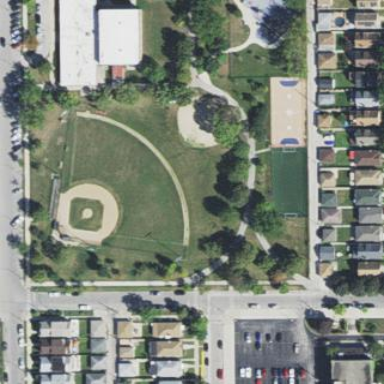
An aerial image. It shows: Baseball pitch for leisure and sports activities.